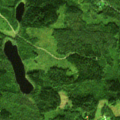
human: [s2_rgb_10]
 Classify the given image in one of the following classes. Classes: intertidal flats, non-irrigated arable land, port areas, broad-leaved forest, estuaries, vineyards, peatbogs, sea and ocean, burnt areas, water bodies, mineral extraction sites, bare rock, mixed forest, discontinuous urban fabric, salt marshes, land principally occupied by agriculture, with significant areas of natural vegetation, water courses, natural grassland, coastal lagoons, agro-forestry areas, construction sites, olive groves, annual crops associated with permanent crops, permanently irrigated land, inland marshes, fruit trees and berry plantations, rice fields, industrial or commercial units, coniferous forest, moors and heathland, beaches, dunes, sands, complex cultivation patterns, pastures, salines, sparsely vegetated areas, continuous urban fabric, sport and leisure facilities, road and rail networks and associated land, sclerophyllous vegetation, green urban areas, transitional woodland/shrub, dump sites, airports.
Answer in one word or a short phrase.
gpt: coniferous forest, mixed forest, transitional woodland/shrub